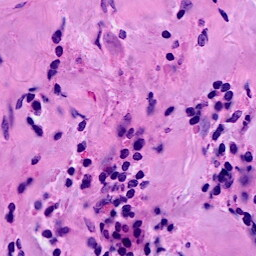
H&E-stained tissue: Breast